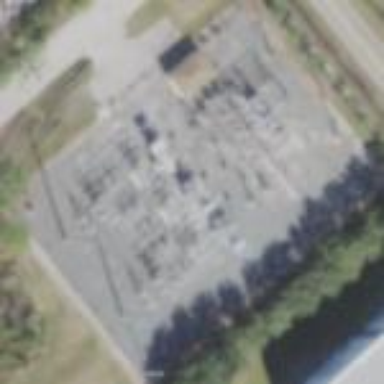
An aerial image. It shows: Outdoor distribution power substation.